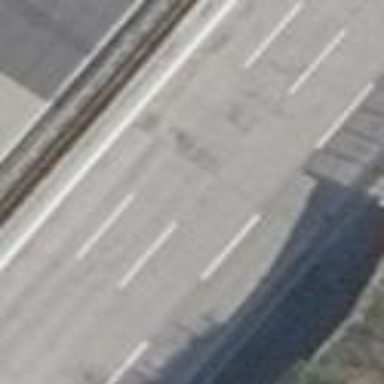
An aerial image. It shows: Motorway area.